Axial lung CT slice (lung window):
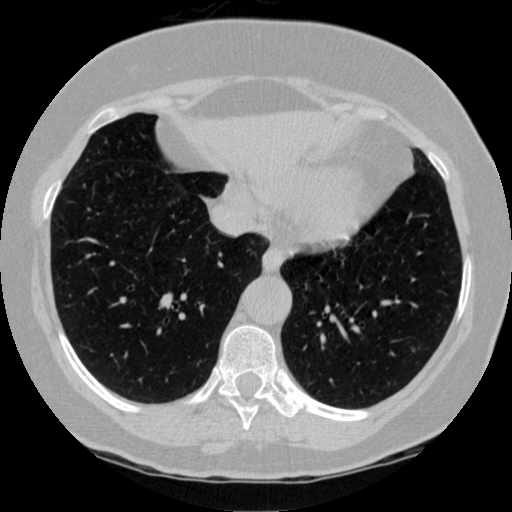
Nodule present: no